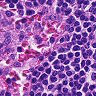
Metastatic tissue present: no